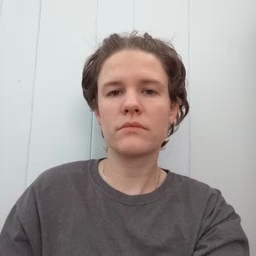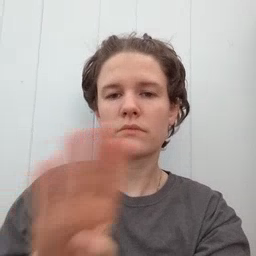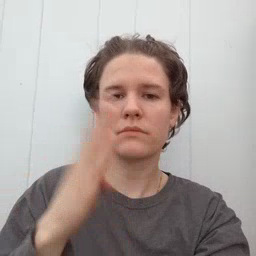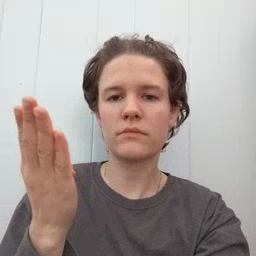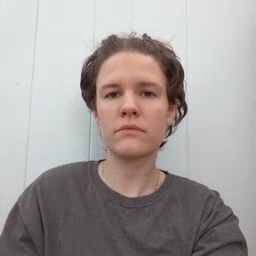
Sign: open